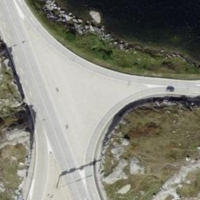
EUNIS habitat code: 55
Species observed at this site:
Alchemilla alpina